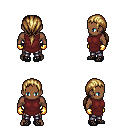
a pixel art fantasy rpg character, male body template, human, dark skin, maroon tunic, metal pants, blonde ponytail hairstyle, gold gloves, ghillies, four views (front, back, left, right), 2x2 character sprite sheet, small pixel art, hard edges, no anti-aliasing